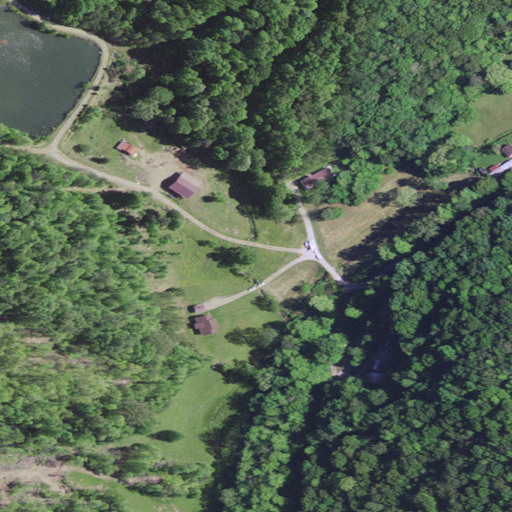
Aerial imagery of valley in Kentucky named Reese Hollow containing deciduous forest, pasture, open development, shrub, open water, low intensity development, mixed forest, and medium intensity development